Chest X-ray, PA view. Patient: 32 years old, sex M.
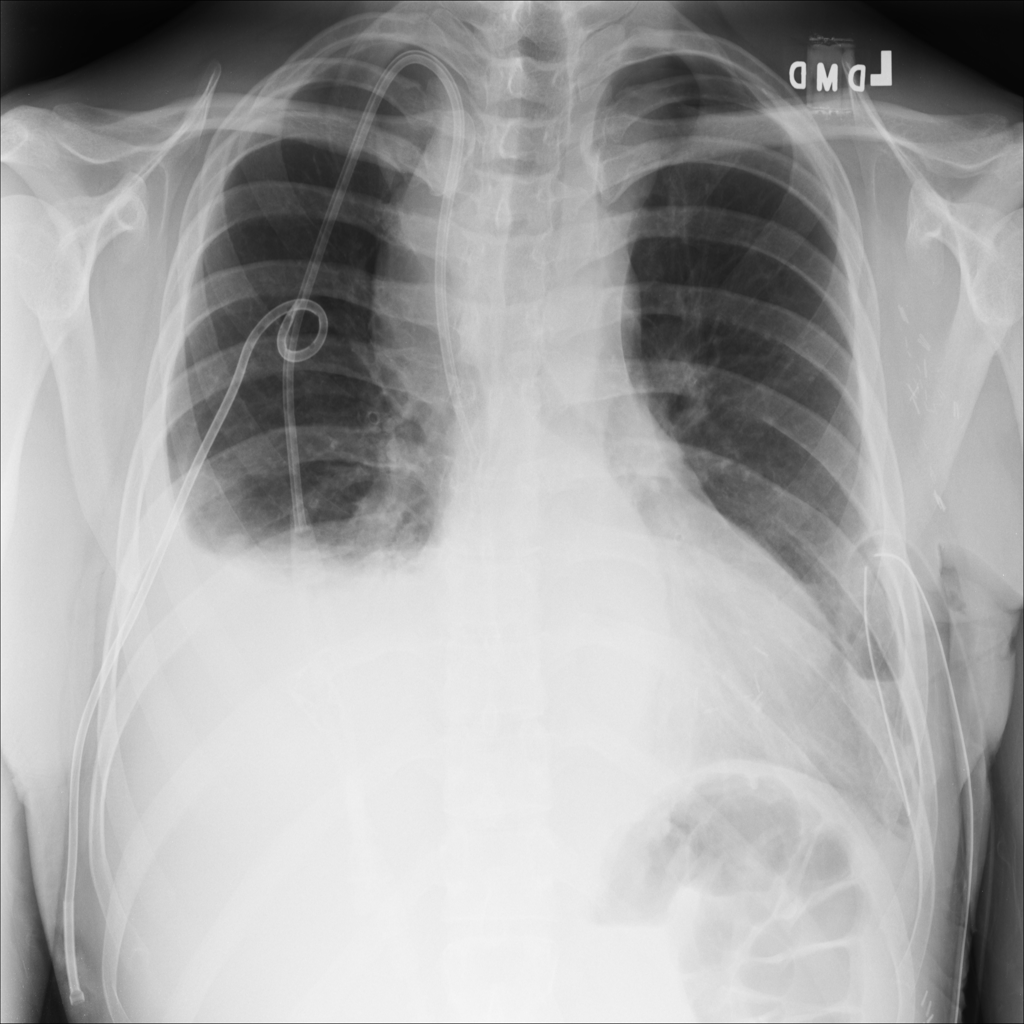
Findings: Effusion